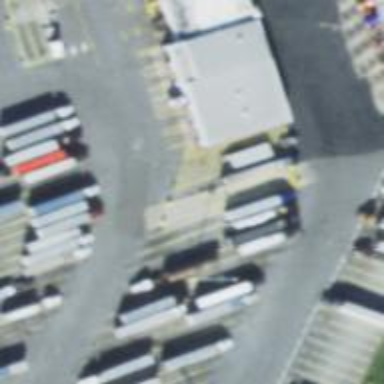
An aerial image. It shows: Weighbridge facility.